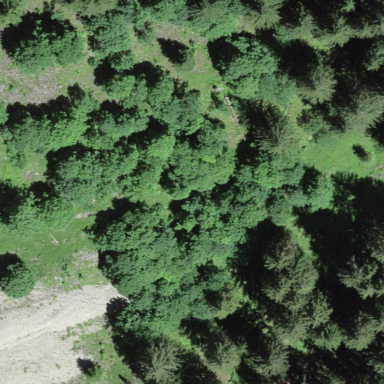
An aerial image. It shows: Patch of scrub vegetation.